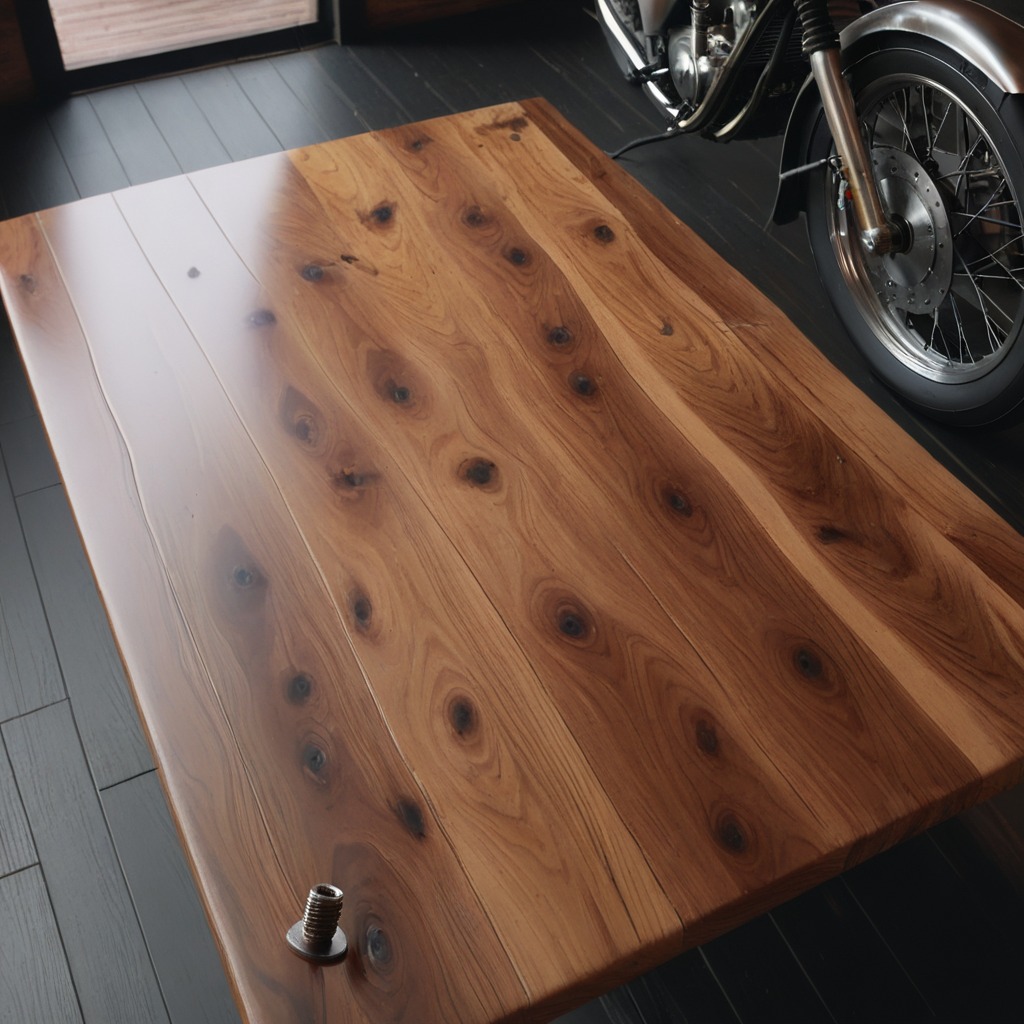
A metal screw is lying on the oil-spilled wooden table in a vintage motorcycle garage.